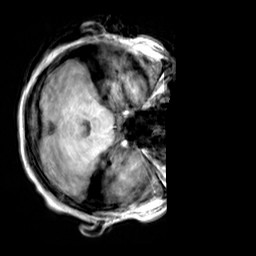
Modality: T1w
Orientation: axial
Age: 21
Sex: female
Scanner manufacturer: siemens
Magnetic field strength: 3 T
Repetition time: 2.3 s
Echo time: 0.00303 s